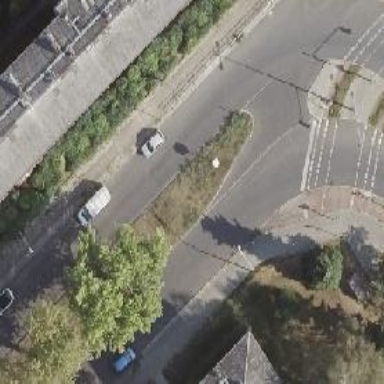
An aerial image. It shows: Tertiary road with asphalt surface. It is dual carriageway.